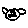
Label: cat